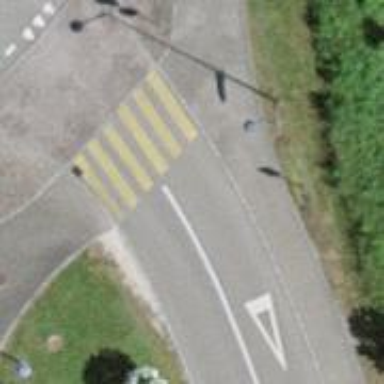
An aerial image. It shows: Marked zebra crossing on the road.